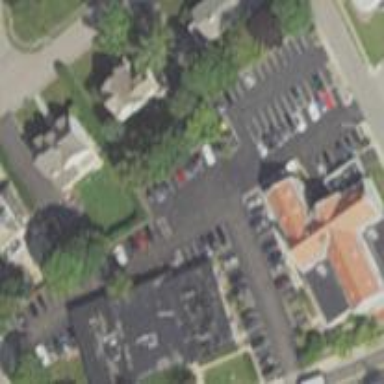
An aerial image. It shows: Parking area.